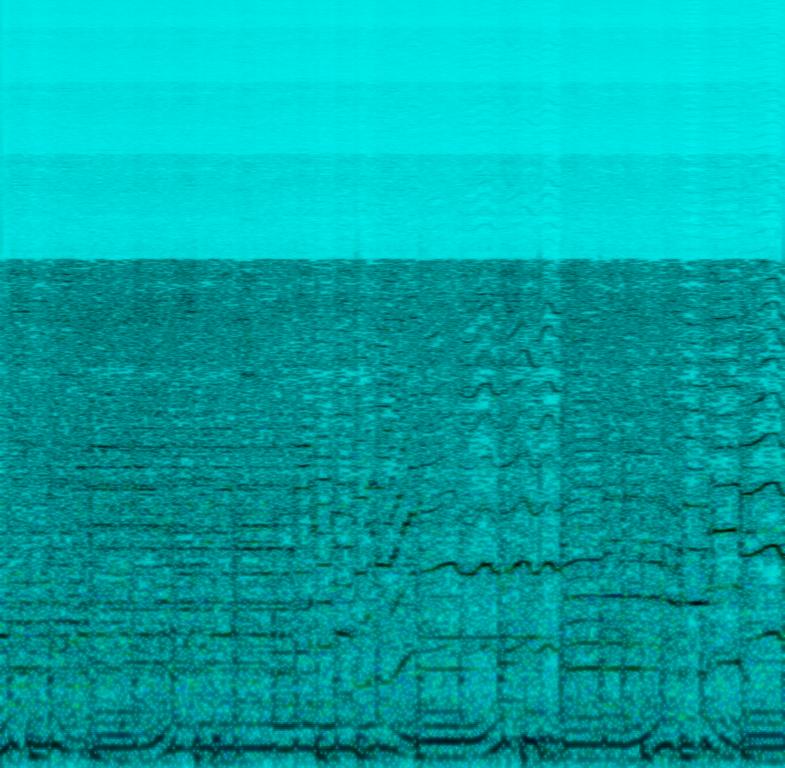
This is a rock music piece consisting of three instruments. There is a distorted electric lead guitar playing a solo that is increasing from medium to high pitch. The bass guitar is providing tune in the background. There is a loud acoustic drum beat that includes a lot of fills. The song has a vigorous, high energy feel to it. This piece could be played at rock bars.